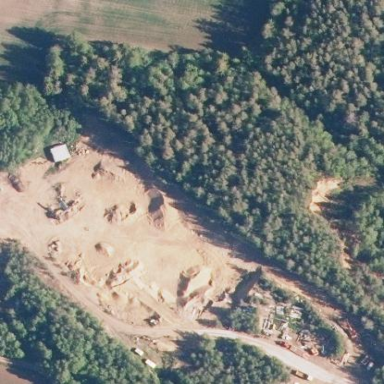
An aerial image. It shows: Quarry area.